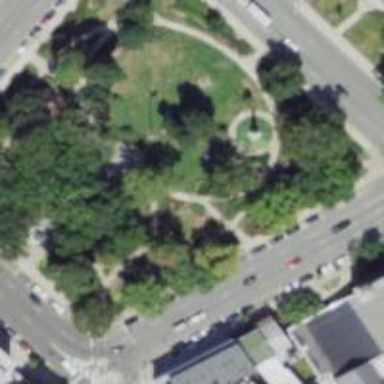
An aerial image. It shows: Historic memorial.